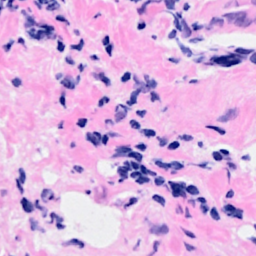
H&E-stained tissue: Breast